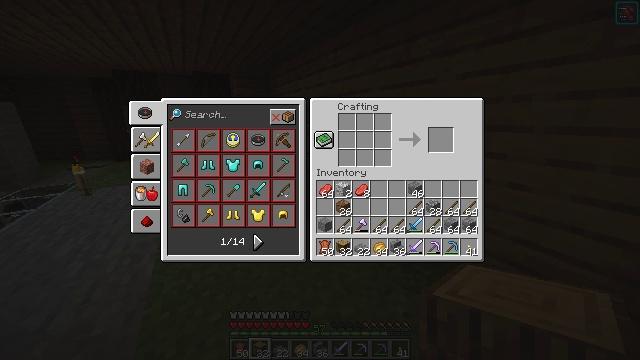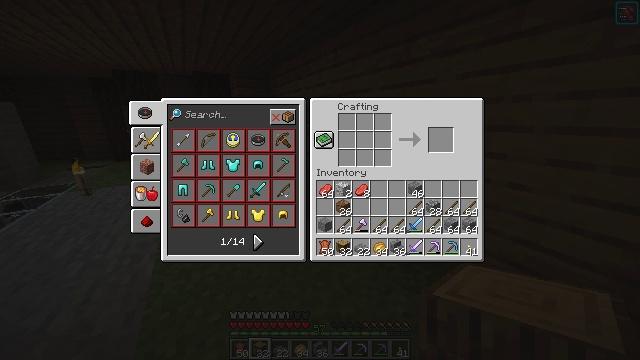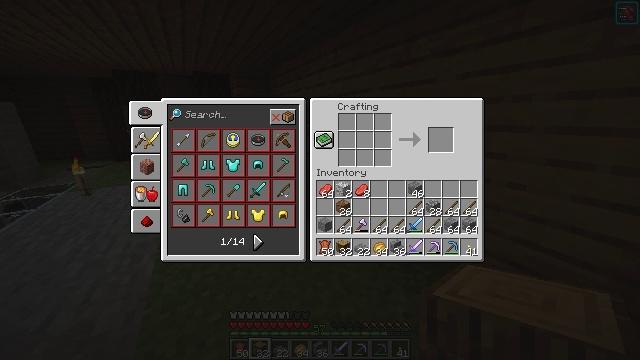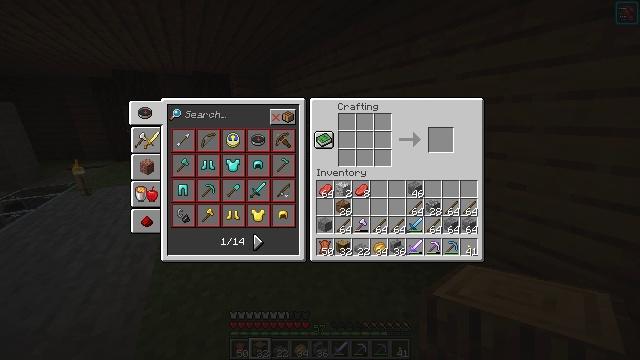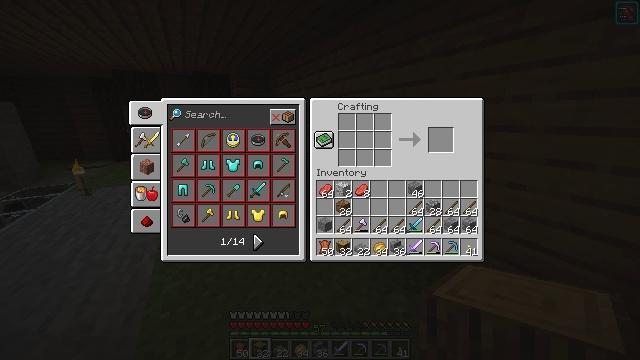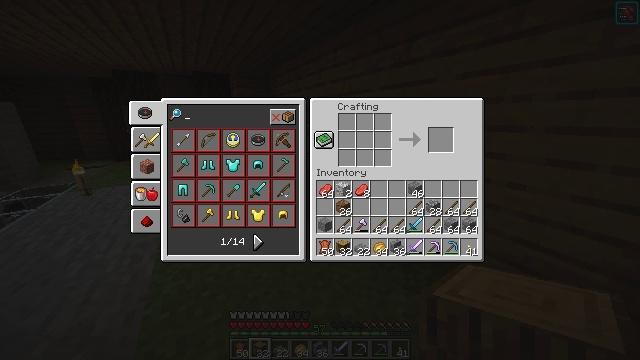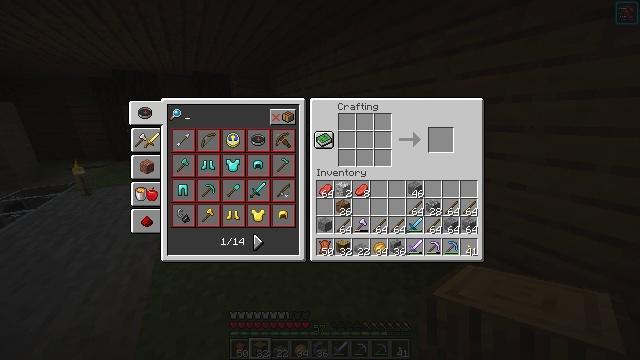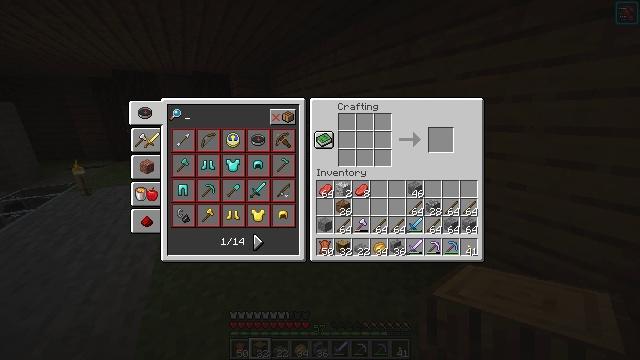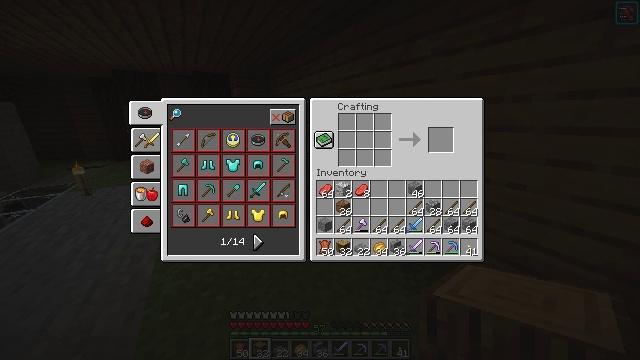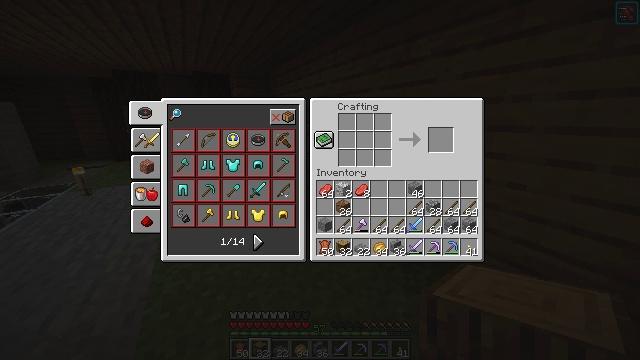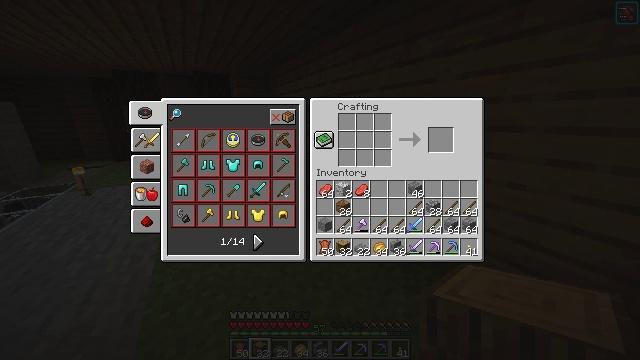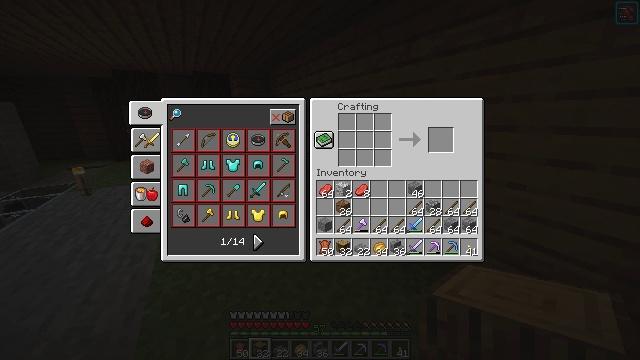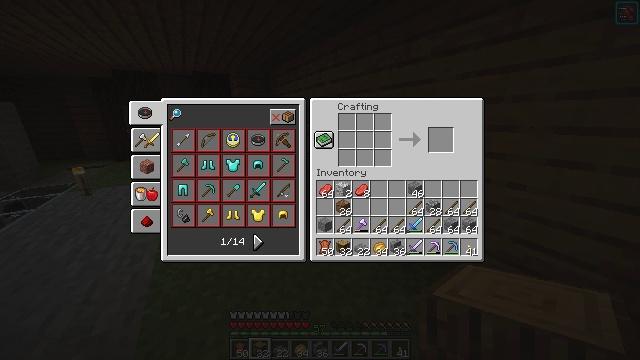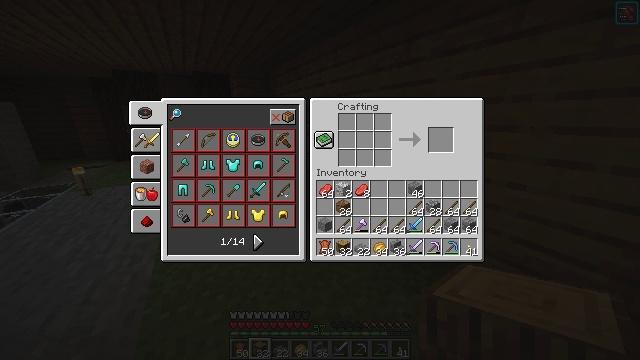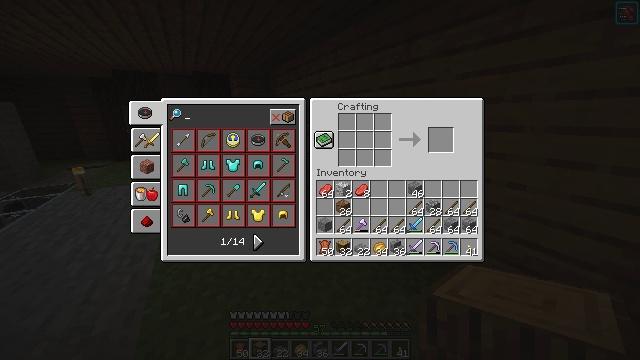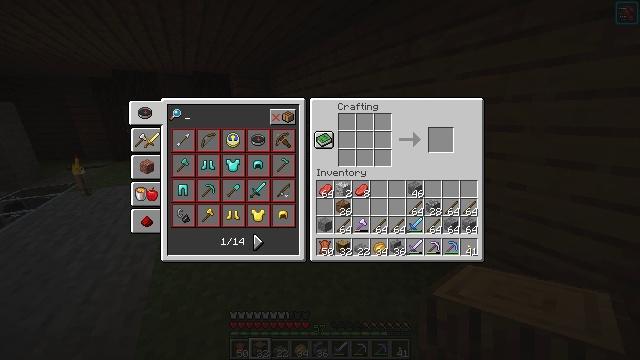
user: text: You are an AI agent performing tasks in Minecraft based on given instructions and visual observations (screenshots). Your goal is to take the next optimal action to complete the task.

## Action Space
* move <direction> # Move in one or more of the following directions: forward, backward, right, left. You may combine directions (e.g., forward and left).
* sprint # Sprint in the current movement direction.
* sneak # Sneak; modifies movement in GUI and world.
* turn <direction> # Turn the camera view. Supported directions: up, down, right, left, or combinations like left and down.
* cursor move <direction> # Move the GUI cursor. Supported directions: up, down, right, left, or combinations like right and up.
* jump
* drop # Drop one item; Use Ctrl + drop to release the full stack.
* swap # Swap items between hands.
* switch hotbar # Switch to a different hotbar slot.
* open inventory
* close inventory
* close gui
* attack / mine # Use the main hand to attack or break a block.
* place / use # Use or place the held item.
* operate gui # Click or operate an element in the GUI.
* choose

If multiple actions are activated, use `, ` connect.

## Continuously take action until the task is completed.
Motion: motion action
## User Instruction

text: Craft the item frame with sticks and leather.
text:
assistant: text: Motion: cursor move left and up, open gui
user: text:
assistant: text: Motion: cursor move left
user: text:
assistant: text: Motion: no_op
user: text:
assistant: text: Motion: no_op
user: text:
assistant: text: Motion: operate gui
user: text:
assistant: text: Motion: operate gui
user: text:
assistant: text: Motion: no_op
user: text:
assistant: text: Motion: no_op
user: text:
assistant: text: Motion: no_op
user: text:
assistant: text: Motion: no_op
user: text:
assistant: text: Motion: no_op
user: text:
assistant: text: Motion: no_op
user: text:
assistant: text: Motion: no_op
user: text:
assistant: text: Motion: no_op
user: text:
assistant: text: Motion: no_op
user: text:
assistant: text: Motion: no_op
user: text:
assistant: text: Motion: no_op
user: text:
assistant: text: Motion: no_op
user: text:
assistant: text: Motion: no_op
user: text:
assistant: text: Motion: no_op
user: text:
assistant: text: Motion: no_op
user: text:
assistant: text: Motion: no_op
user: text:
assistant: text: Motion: no_op
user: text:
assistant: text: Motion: no_op
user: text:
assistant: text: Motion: no_op
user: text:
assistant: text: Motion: no_op
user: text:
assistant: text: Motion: no_op
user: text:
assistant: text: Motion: no_op
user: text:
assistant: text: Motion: no_op
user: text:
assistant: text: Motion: sneak